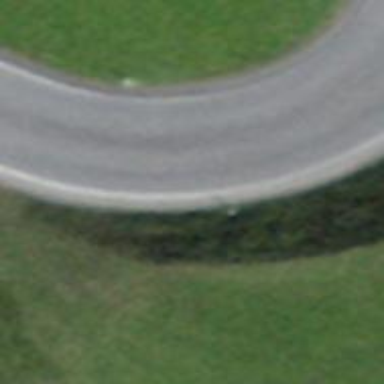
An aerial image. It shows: Tertiary road.